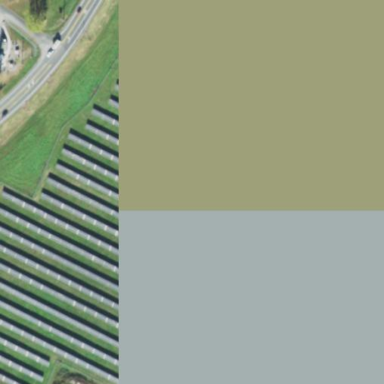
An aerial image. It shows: Solar photovoltaic power plant enclosed by fence. It generates electricity.